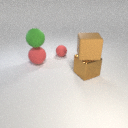
large red rubber sphere below large green rubber sphere